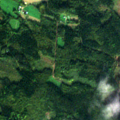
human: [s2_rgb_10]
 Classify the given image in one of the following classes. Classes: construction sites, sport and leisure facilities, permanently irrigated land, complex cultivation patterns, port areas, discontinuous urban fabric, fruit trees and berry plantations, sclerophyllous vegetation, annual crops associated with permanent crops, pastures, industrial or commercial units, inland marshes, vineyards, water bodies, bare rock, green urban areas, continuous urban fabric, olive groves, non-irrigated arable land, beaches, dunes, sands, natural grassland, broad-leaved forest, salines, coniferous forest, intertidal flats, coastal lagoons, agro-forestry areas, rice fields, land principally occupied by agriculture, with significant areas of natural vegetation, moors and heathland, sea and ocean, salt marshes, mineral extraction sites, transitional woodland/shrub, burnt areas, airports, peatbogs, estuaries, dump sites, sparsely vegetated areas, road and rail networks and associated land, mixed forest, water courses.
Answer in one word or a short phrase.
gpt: land principally occupied by agriculture, with significant areas of natural vegetation, mixed forest, water bodies